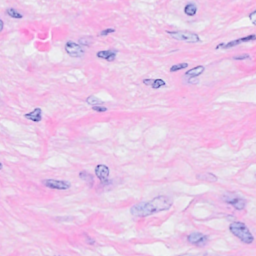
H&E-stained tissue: Breast